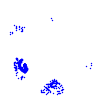
Particle: electron